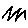
Label: zigzag